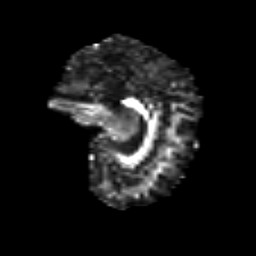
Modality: FA
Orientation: sagittal
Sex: female
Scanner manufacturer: siemens
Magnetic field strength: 3 T
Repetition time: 5 s
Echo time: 0.071 s